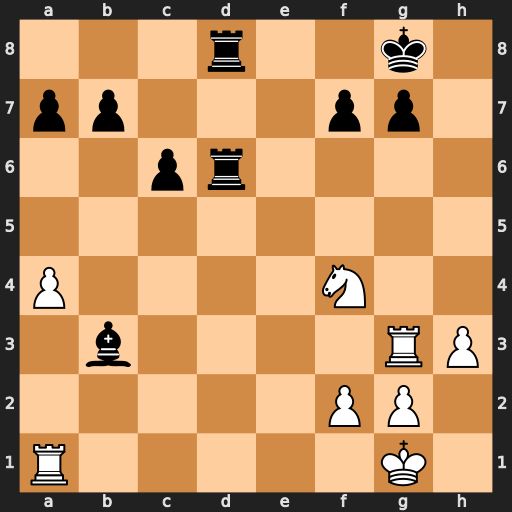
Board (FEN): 3r2k1/pp3pp1/2pr4/8/P4N2/1b4RP/5PP1/R5K1
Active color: w
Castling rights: -
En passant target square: -
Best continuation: Rxb3 Rd1+ Rxd1